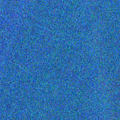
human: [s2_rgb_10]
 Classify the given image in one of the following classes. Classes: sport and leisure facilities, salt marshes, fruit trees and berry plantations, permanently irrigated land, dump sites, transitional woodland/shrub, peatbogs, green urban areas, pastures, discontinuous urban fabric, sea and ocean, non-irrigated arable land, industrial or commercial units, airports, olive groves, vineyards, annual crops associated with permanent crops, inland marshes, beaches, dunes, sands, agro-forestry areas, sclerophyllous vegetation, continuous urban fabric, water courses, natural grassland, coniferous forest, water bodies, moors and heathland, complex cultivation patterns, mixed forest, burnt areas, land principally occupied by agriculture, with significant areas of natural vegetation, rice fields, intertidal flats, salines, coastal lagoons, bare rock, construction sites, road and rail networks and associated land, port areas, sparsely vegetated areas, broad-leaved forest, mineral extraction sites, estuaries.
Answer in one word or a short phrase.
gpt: sea and ocean